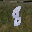
Label: 8